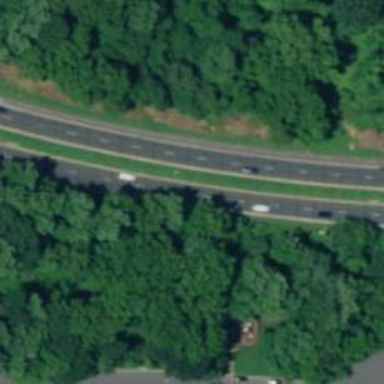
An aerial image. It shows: Expressway with asphalt surface. It is classified as primary highway and is designated as "Other Freeway and Expressway" according to the HFCS.